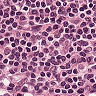
Metastatic tissue present: no